Question: Where can I find the 'nHair' menu and the 'Assign Hair' System option in 'Maya 2014'? I know it should be under dynamics, yet it isn't there. I tried reseting my Maya preferences but it didn't help. This is what happens when I try to use 'assign hair':

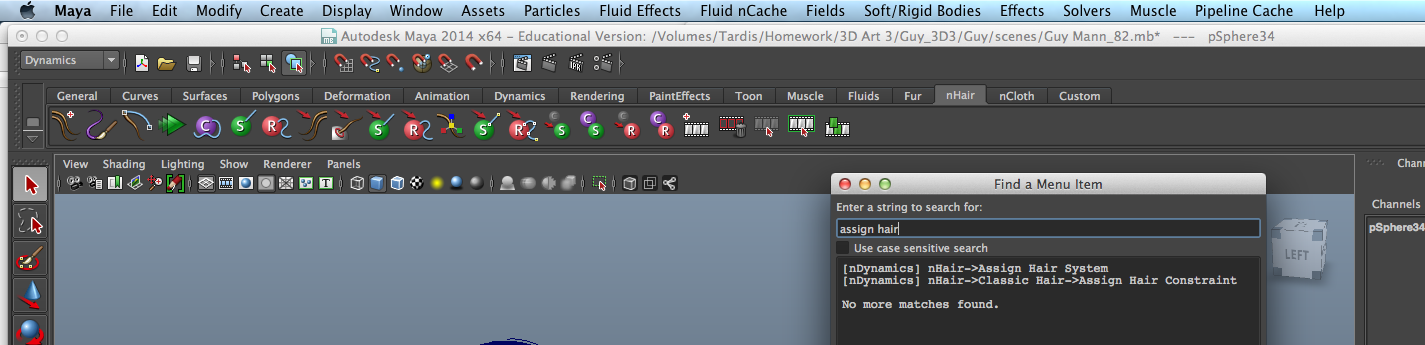
Answer: The nHair menu is located under the nDynamics menu set.
The dropdown menu in the top left where it's labeled "Dynamics" has other options too, change this to nDynamics and your menu will change.
Assign hair system option is also in this same dropdown menu, this question shouldn't be posted on Stack Overflow though.